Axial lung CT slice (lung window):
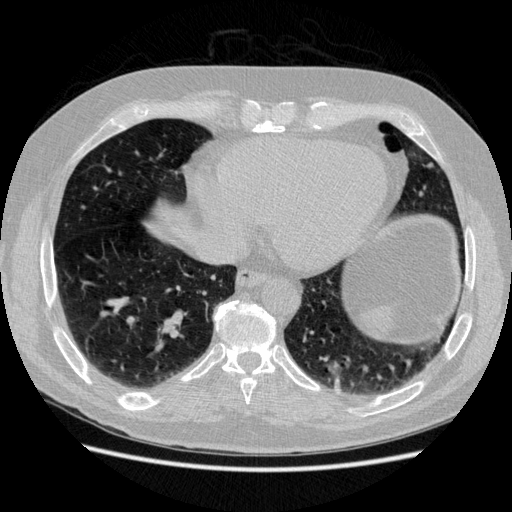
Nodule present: no